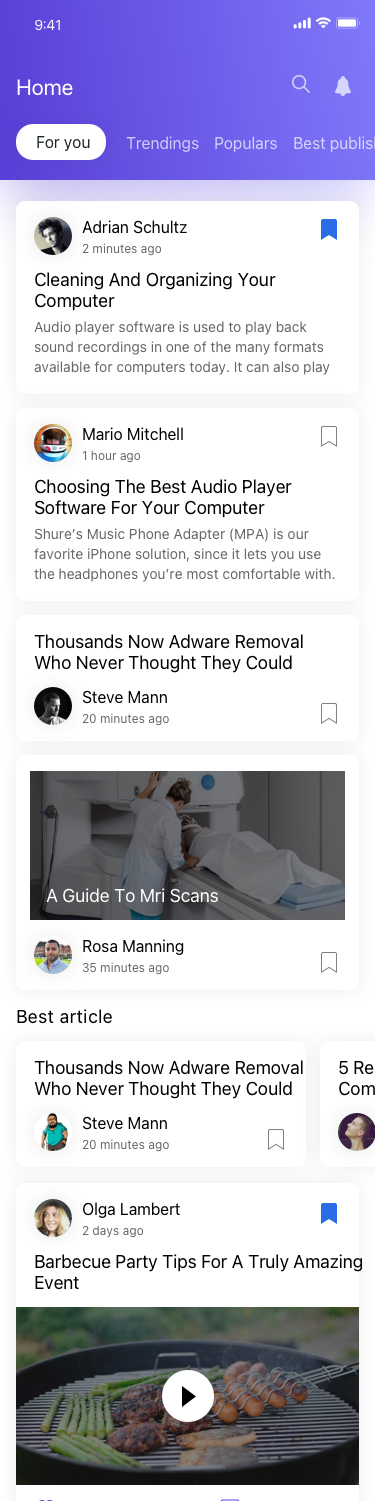
Text in this UI design:
Home
For you
Trendings
Populars
Best publisher
Adrian Schultz
2 minutes ago
Cleaning And Organizing Your
Computer
Audio player software is used to play back sound recordings in one of the many formats available for computers today. It can also play back music CDs. There is audio player software that is native to the computer’s operating system (Windows, Macintosh, and Linux) and there are web-based audio players. This article discusses the local computer audio players. Advantages of computer audio player software

The main advantage of a computer audio player is that you can play your audio CDs and there is no longer any need to have a separate CD player. However the capabilities of the computer audio player go beyond just playing traditional music CDs. You can also play sound clips in one of the many audio formats found in the information technology industry today. The MP3 format is a standard whereby a high rate of compression can be achieved on sound files allowing the ability to store large numbers of them on hard disk. Another advantage is when the computer audio player has ripping capability you can extract a sample clip from the sound track for internet posting or emailing. Audio players in the form of portable MP3 players like Apple’s iPod are extremely advantageous due to their long battery life and capability to be carried practically anywhere. Choosing and using a computer audio player

Windows comes with Windows Media Player already installed. Realplayer is a free download as well. There are other free products such as Winamp (Windows only). One important feature you want to look for when choosing an audio player beyond what is packaged with your operating system is the sound filtering capabilities. It should at least have a graphic equalizer where you can adjust for poor quality sound files. Look for other features like the ability to rip sound tracks and change the skins of the computer audio player. The demand for the computer audio player

Demand is driven by price and the free audio players like Windows Media Player will remain popular when it comes to playing audio on the computer. Where people are spending more of their money is on the portable MP3 players like Apple’s iPod. Apple makes a free computer audio player for the computer called iTunes and it is used to organize play lists and transfer sound files to the iPod player. Typically, you download iTunes and install it on your computer and then you have an integrated environment to import different types of Podcasts and audio for exporting to the iPod player itself. Plus iTunes can be used as a standalone computer audio player. But more and more you will see the demand for mobile computer audio players to increase because of their convenience and portability.
Mario Mitchell
1 hour ago
Choosing The Best Audio Player
Software For Your Computer
Shure’s Music Phone Adapter (MPA) is our favorite iPhone solution, since it lets you use the headphones you’re most comfortable with. It has an iPhone-compatible jack at one end and a microphone module with an Answer/End/Pause button and a female 3.5mm audio jack for connecting to your own headphones. We connected the adapter to the Shure SE110 in-ear headphones, whose cabling is modular; the top half is fairly short, so when used with the adapter, the cable is the right length, but the mic lays around your navel. The MPA comes with three different sizes of foam and silicone tips and a carrying pouch. Shure’s coated memory-foam tips are the most comfortable on the market, and they stay in your ear securely–especially if you wear the cables over the tops of your ears.

http://desktopcomputer.freehostia.com/2007/12/13/shure-mpa-with-se110/
Steve Mann
20 minutes ago
Thousands Now Adware Removal
Who Never Thought They Could
Rosa Manning
35 minutes ago
A Guide To Mri Scans
Best article
Steve Mann
20 minutes ago
Thousands Now Adware Removal
Who Never Thought They Could
5 Reasons To Purchase Desktop
Computers
Olga Lambert
2 days ago
10k
100 Comment
Barbecue Party Tips For A Truly Amazing
Event